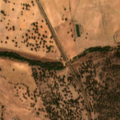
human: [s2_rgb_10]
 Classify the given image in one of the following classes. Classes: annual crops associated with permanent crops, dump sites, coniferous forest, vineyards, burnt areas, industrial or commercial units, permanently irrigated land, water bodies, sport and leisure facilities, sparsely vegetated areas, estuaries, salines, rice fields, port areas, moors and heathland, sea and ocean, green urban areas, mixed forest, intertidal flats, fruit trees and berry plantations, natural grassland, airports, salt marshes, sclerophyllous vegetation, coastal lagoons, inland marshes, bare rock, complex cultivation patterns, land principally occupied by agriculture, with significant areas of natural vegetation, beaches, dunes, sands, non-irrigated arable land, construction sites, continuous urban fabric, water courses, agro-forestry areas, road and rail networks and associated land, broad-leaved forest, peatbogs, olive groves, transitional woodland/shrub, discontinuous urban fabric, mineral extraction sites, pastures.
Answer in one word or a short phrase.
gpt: permanently irrigated land, pastures, agro-forestry areas